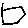
Label: hexagon